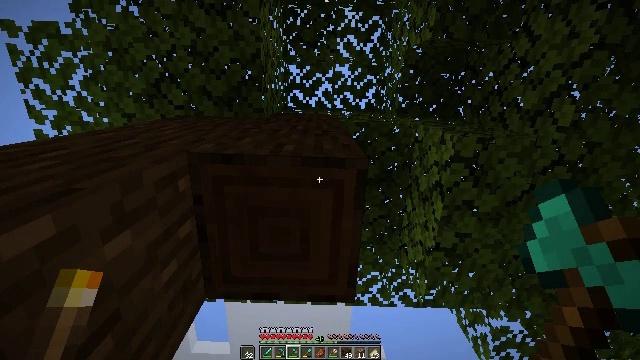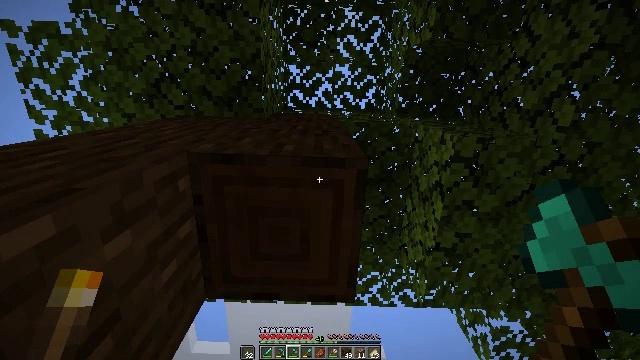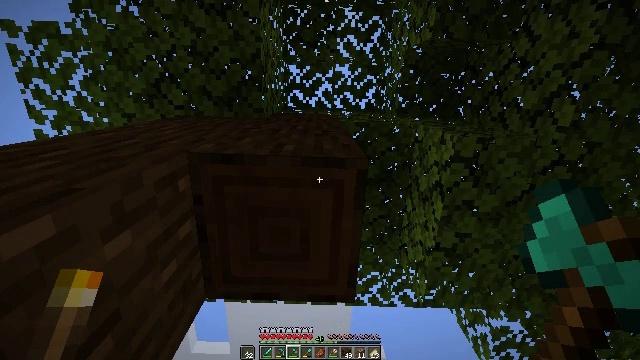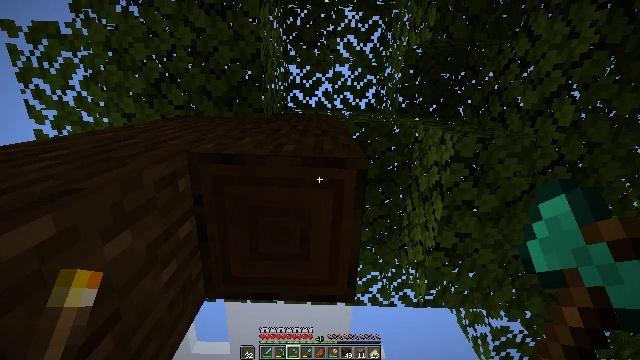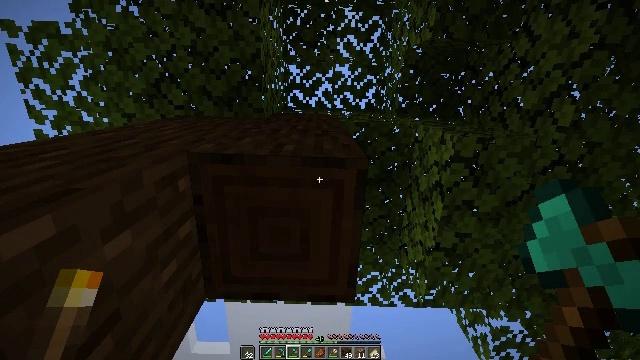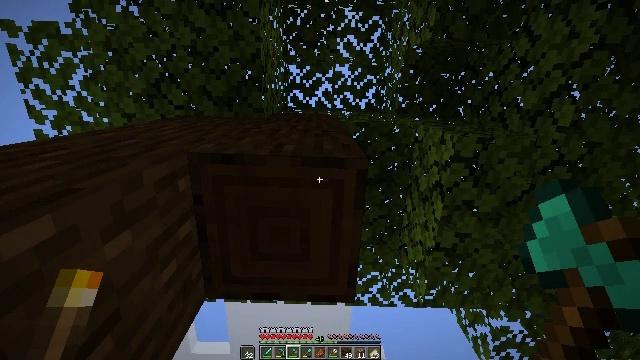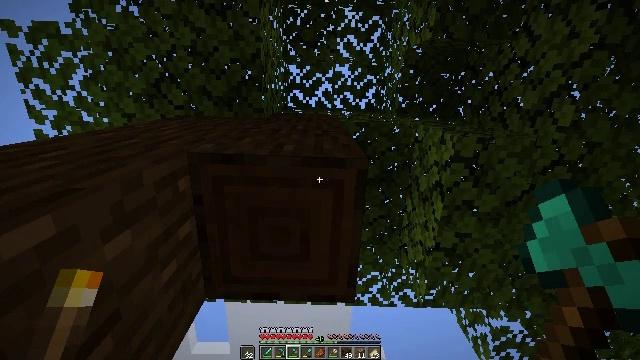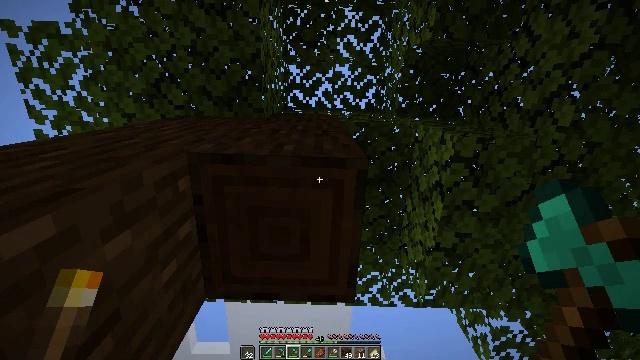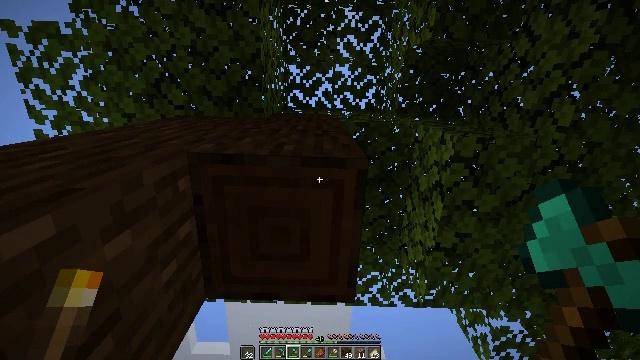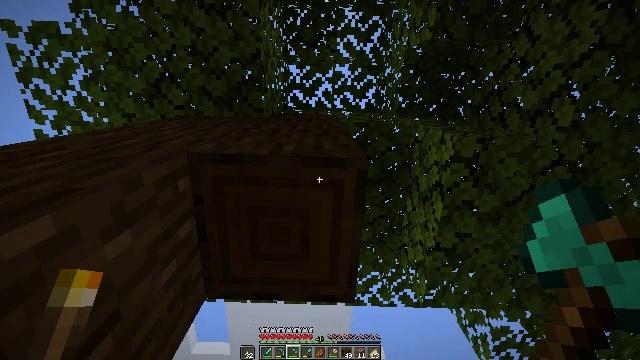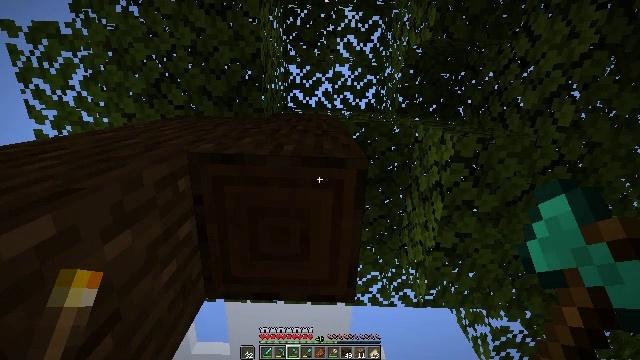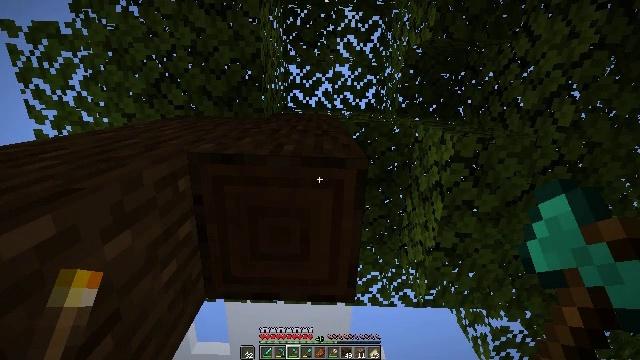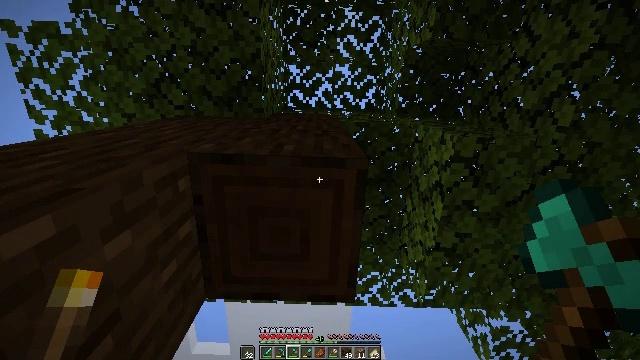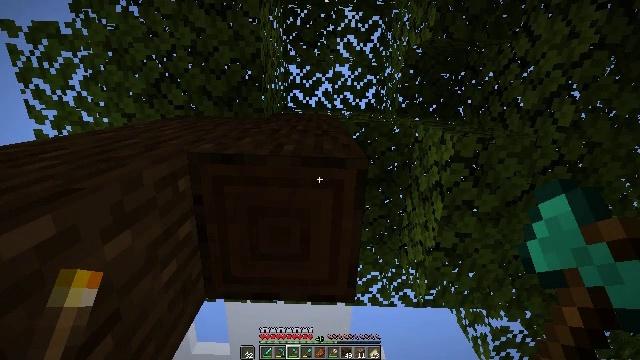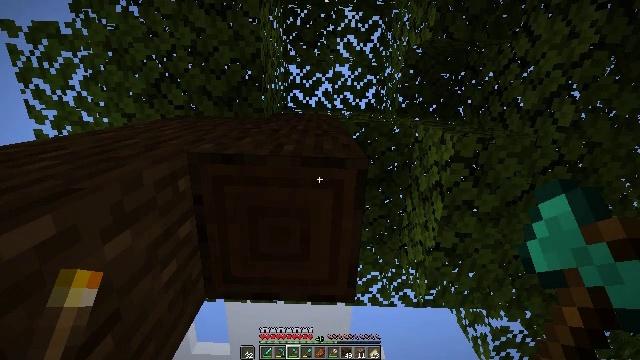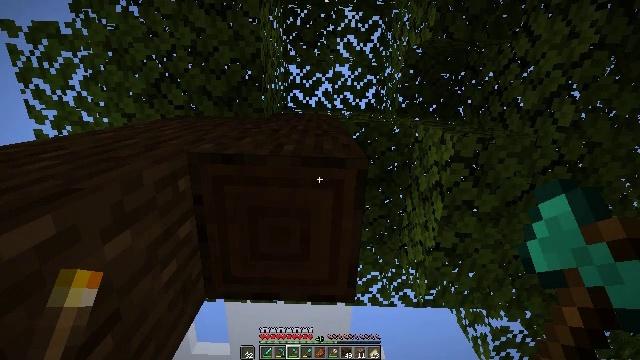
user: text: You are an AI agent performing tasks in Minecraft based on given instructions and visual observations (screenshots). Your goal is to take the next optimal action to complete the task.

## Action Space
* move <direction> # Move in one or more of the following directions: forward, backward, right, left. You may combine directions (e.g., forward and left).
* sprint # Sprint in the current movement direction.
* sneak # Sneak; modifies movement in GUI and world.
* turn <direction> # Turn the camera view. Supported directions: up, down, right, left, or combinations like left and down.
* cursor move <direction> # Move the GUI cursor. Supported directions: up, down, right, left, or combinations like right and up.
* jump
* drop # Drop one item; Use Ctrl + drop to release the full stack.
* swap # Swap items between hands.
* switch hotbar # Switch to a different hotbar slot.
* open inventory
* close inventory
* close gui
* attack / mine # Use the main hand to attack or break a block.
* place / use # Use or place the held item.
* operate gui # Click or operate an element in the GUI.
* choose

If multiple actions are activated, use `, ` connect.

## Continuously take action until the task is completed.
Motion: motion action
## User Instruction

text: Gather dark oak log for crafting.
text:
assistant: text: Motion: no_op
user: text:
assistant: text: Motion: no_op
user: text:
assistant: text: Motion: no_op
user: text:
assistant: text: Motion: no_op
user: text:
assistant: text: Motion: no_op
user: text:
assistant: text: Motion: no_op
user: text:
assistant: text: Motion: no_op
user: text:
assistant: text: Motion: no_op
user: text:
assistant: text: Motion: no_op
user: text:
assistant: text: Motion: no_op
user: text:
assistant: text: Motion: no_op
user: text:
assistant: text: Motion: no_op
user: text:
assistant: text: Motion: no_op
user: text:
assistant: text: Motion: no_op
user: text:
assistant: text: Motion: no_op
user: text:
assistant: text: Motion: no_op
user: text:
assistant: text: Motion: no_op
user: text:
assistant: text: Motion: no_op
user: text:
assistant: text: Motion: no_op
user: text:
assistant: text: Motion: no_op
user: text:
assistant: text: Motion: no_op
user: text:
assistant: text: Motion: no_op
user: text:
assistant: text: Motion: no_op
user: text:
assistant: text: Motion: no_op
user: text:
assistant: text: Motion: no_op
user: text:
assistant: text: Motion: no_op
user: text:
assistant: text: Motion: no_op
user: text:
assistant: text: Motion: no_op
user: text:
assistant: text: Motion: no_op
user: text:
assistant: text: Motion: no_op